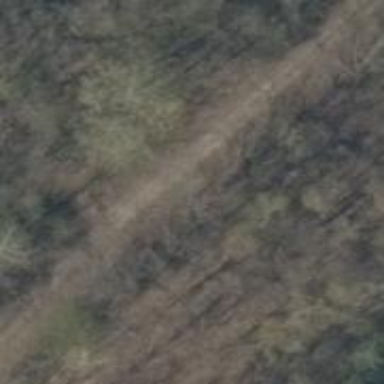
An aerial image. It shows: Paved track with grade2 tracktype.